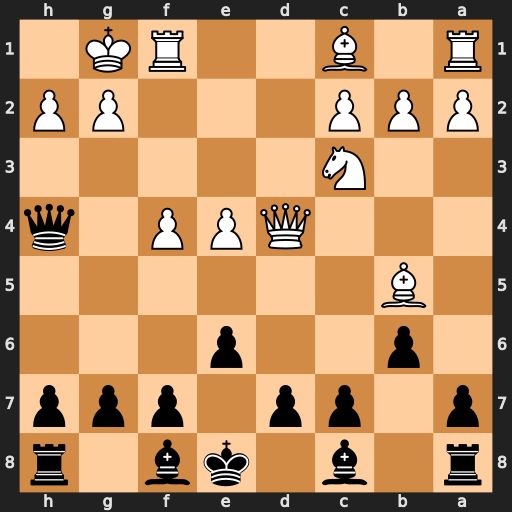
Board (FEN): r1b1kb1r/p1pp1ppp/1p2p3/1B6/3QPP1q/2N5/PPP3PP/R1B2RK1
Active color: b
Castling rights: kq
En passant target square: -
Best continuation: Bc5 Qxc5 bxc5